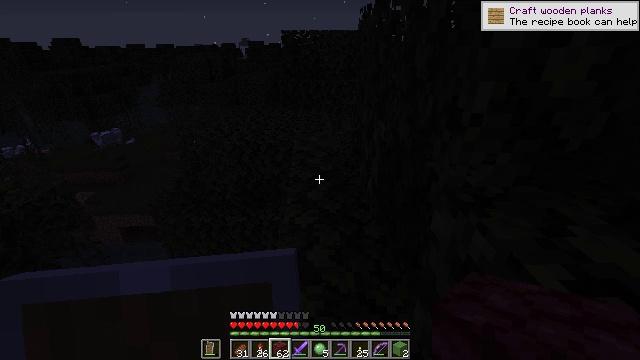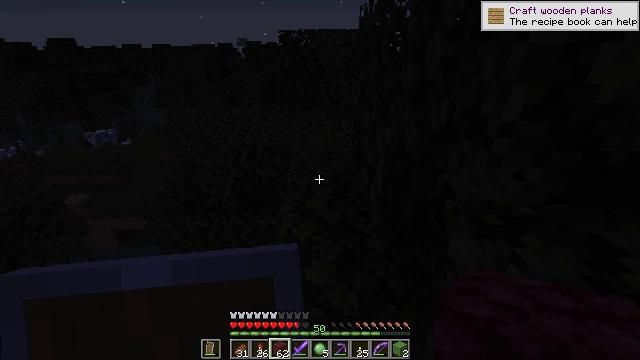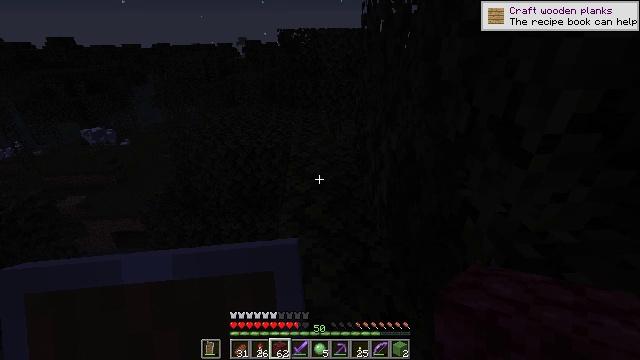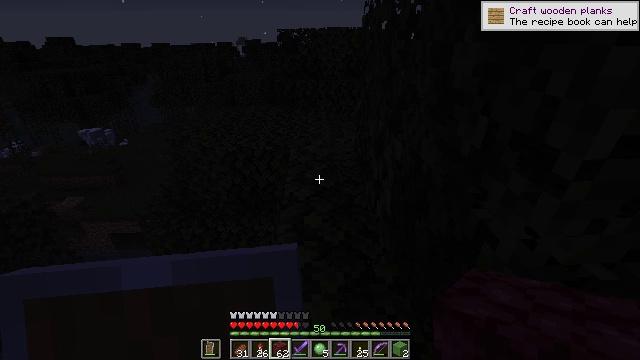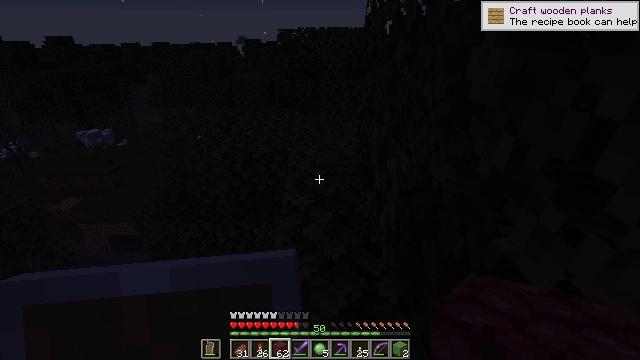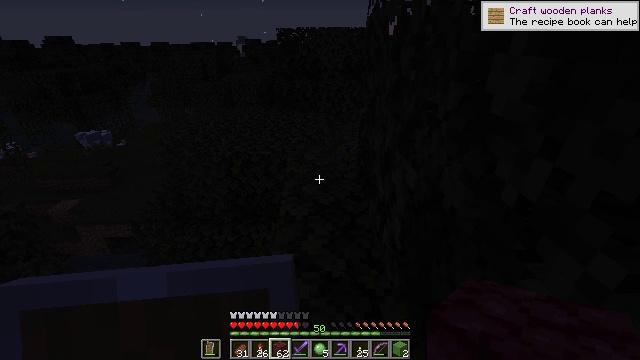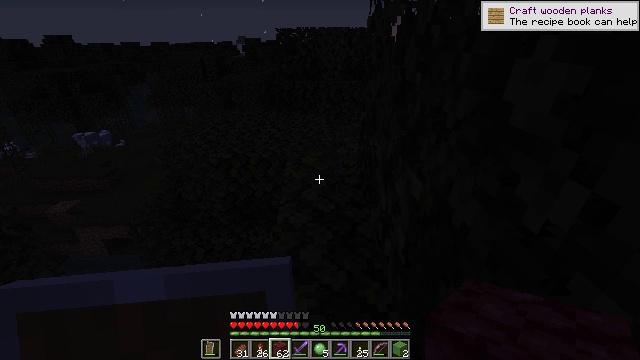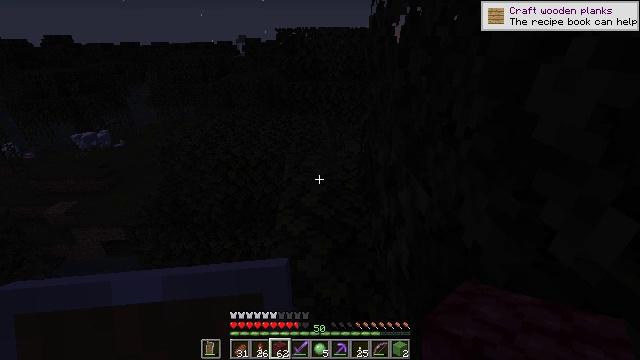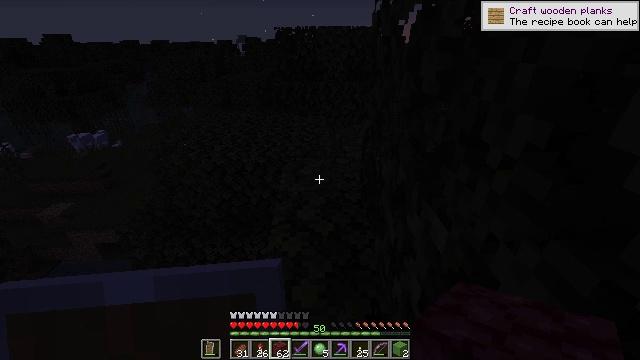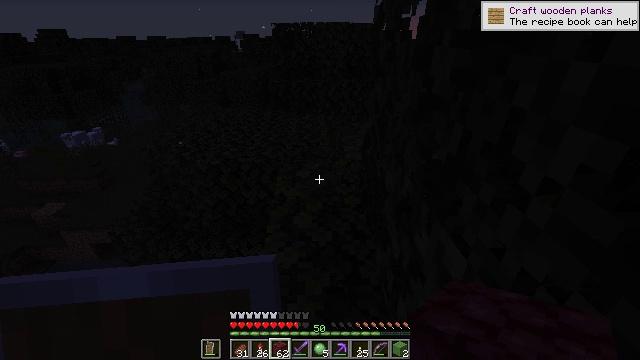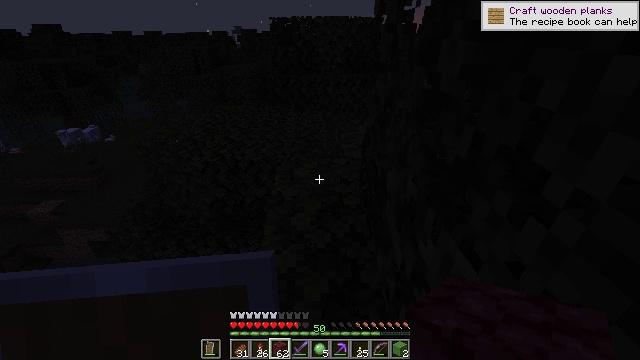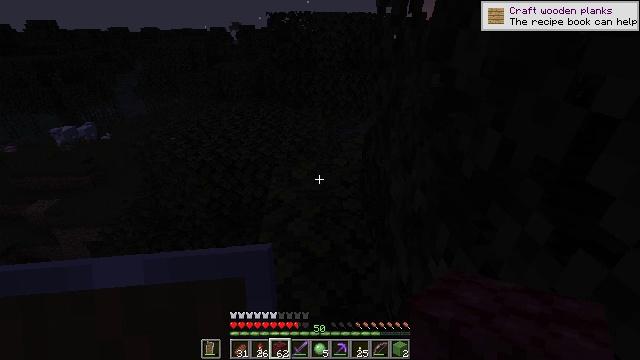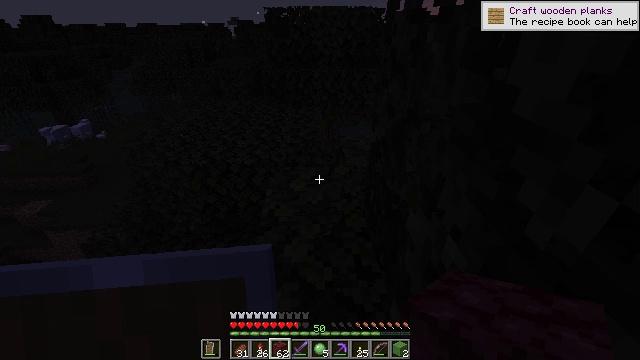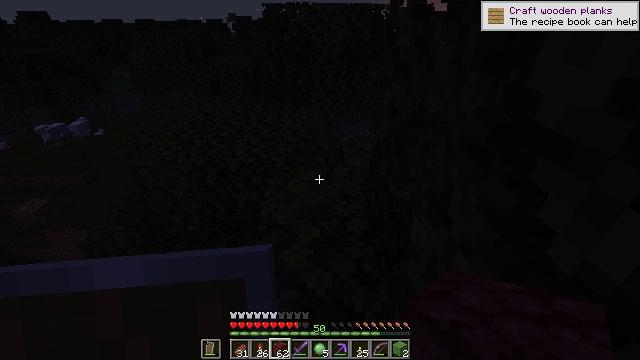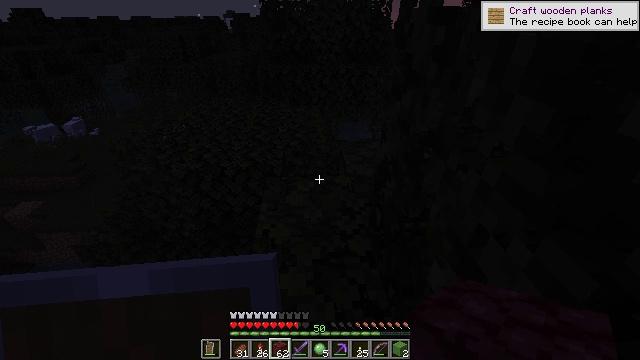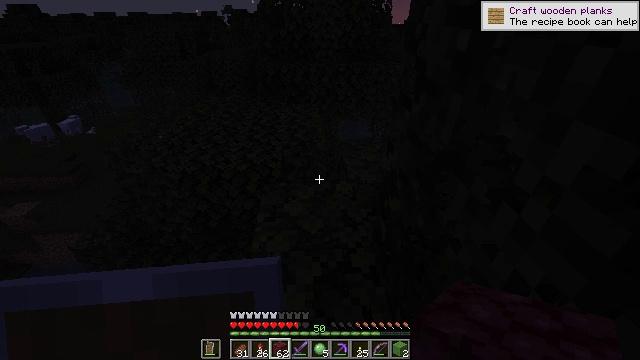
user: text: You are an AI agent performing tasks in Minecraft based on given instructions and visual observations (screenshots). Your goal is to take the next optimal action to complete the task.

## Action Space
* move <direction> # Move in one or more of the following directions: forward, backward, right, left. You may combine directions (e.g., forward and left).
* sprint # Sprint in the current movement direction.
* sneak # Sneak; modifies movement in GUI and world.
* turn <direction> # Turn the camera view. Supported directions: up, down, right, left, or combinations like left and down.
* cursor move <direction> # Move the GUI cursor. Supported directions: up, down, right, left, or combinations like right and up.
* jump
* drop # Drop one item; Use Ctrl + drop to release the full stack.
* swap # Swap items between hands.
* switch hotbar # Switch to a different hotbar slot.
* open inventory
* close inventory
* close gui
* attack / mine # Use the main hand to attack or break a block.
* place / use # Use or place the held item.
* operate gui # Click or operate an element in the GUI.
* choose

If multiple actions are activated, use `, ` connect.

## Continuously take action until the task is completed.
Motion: motion action
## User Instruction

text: Kill enemies.
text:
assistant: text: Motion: move forward
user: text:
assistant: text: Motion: move forward
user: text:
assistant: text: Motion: move forward
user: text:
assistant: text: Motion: move forward
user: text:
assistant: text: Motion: move forward
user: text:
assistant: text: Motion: move forward
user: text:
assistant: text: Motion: move forward
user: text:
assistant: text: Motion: move forward
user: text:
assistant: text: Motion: move forward
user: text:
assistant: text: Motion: move forward
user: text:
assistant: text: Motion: move forward
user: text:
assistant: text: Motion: move forward
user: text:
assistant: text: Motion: move forward
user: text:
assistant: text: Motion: move forward
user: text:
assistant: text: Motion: move forward
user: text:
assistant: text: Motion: move forward
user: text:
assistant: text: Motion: move forward
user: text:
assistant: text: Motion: move forward, turn right and down
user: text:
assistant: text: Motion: move forward, turn right and down
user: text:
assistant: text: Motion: move forward, turn right and down
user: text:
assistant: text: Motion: move forward, turn right and down
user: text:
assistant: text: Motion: move forward, turn right and down
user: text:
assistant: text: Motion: move forward, turn right and down
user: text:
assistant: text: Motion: move forward, turn right
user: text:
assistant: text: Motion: move forward
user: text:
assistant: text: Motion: move forward
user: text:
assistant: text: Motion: move forward
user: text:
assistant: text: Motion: move forward, turn right
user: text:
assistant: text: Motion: move forward, turn right
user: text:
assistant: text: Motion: move forward, turn right